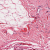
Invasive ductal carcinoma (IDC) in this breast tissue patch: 0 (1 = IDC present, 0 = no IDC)